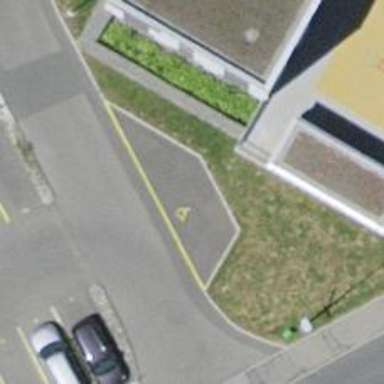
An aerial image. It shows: Parking available on the street side.